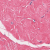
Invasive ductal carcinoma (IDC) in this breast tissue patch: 0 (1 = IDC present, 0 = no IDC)